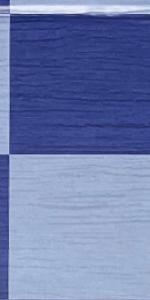
Label: Empty